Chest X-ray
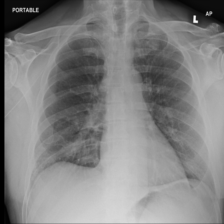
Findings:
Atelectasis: negative
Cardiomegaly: negative
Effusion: negative
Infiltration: positive
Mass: negative
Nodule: negative
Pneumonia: negative
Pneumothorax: negative
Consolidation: negative
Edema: negative
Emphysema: negative
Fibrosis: negative
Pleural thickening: negative
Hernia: negative